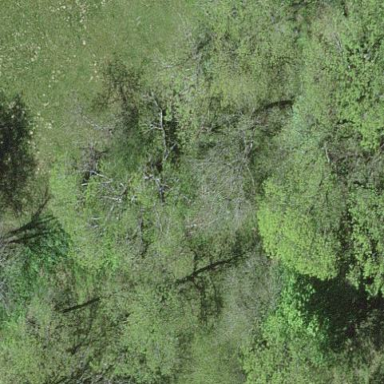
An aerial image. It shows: Forest area.